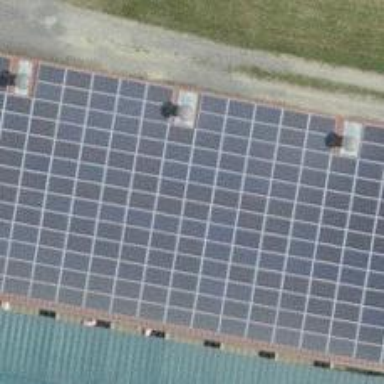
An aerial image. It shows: Solar power generator using photovoltaic panels.